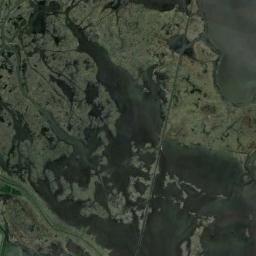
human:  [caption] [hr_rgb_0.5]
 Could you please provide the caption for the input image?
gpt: There is a crescent-shaped lake in this wetland .

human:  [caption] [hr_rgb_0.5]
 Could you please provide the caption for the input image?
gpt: The wetland consists of bare land, Green plants and dry plants .

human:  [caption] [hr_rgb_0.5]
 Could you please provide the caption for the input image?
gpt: There are some different areas of wetlands .

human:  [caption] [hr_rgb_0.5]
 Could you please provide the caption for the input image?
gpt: The surface of the lake in a wetland is covered with a large dense dark green and light green mixed plants .

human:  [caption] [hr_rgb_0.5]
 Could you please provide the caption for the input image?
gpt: There are many water areas on the wetland .